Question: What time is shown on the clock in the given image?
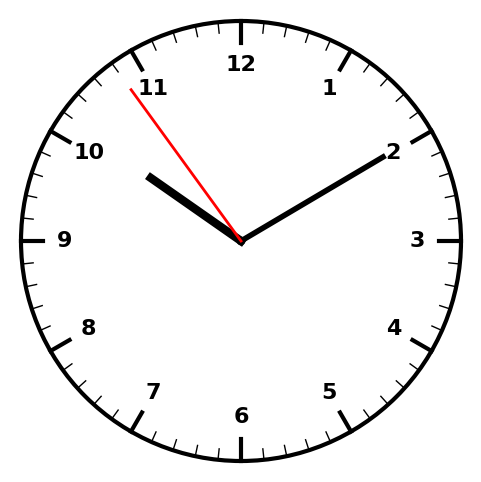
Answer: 10:09:54